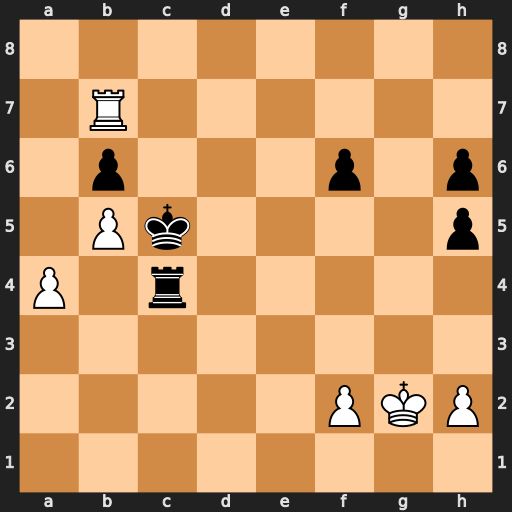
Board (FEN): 8/1R6/1p3p1p/1Pk4p/P1r5/8/5PKP/8
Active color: w
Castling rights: -
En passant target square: -
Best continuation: Rc7+ Kd4 Rxc4+ Kxc4 a5